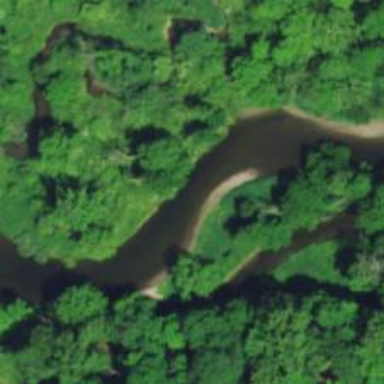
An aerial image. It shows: Beautiful river scene.